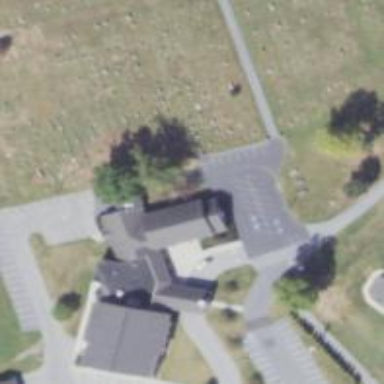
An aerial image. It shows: Place of worship.